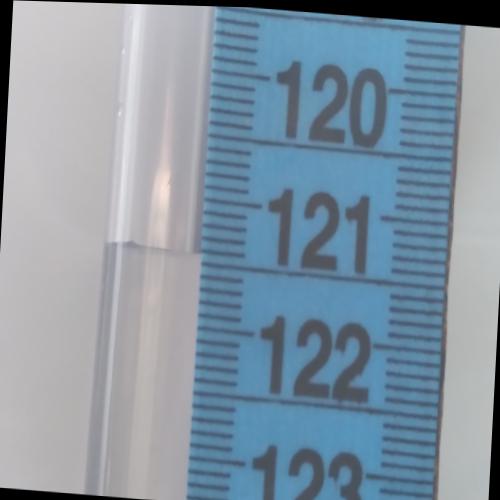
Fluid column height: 121.4 cm